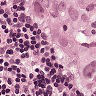
Metastatic tissue present: yes